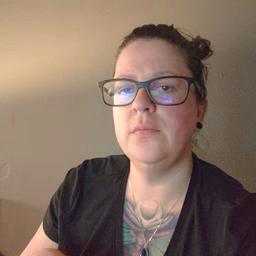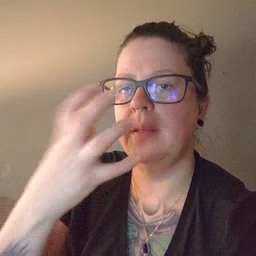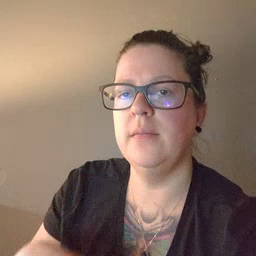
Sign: mad